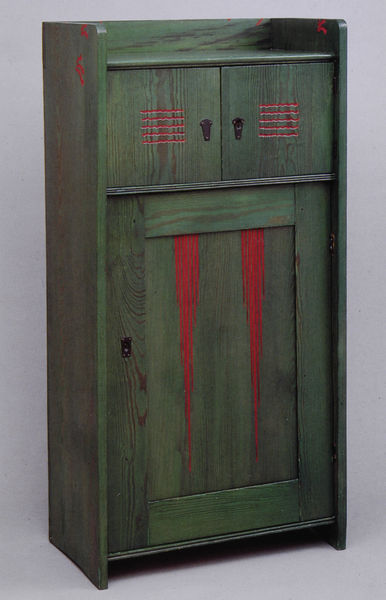
Titel: Pfeilerschrank mit abstraktem Linienornament, Dresden
Künstler: August Endell
Standort: München
Institution: Privatbesitz
Schlagwörter: schatten, weiß, grün, holz, schwarz, tisch, tür, türkis, rot, schloss, fächer, muster, ornament, alt, regal, kleidung, sockel, stehen, möbel, drei, kontrast, henkel, skulptur, farbig, wangen, wellen, kommode, schrank, komplementär, türen, zwei, moderne, modern, farbe, klein, jugendstil, handarbeit, schmal, streifen, schublade, metall, bretter, geschlossen, hoch, grun, striche, bemalt, foto, fotografie, rechtecke, griff, vier, truhe, messing, blut, rechteck, groß, brett, jugenstil, loch, seite, strich, kiste, fichte, kunst, intarsien, kasten, bauhaus, griffe, schlüssellöcher, schubladen, schranktür, schranktüren, anrichte, maserung, seiten, quader, hubi, weichholz, struktur, rechteckig, sieben, schlüssel, beschlag, schränkchen, tur, schlieren, bemalung, gegenstand, objekt, pfeil, art deco, lasiert, fassung, möbelstück, deco, fach, aufbewahrung, beschläge, leisten, ablage, holzschrank, lade, lasur, abstellschrank, hölzern, installation, judendstil, komplementät, kontrats, rillen, rosetten, rückwand, schlösser, schlüsselloch, schlüsselschilder, schnitzen, schnitzereien, spind, beize, anonym, gropius, morris, gefache, anstrich, de stijl, restaurieren, bauenrschrank, abschließen, drei schlösser, anoym, kiefernholz, rote intarsie